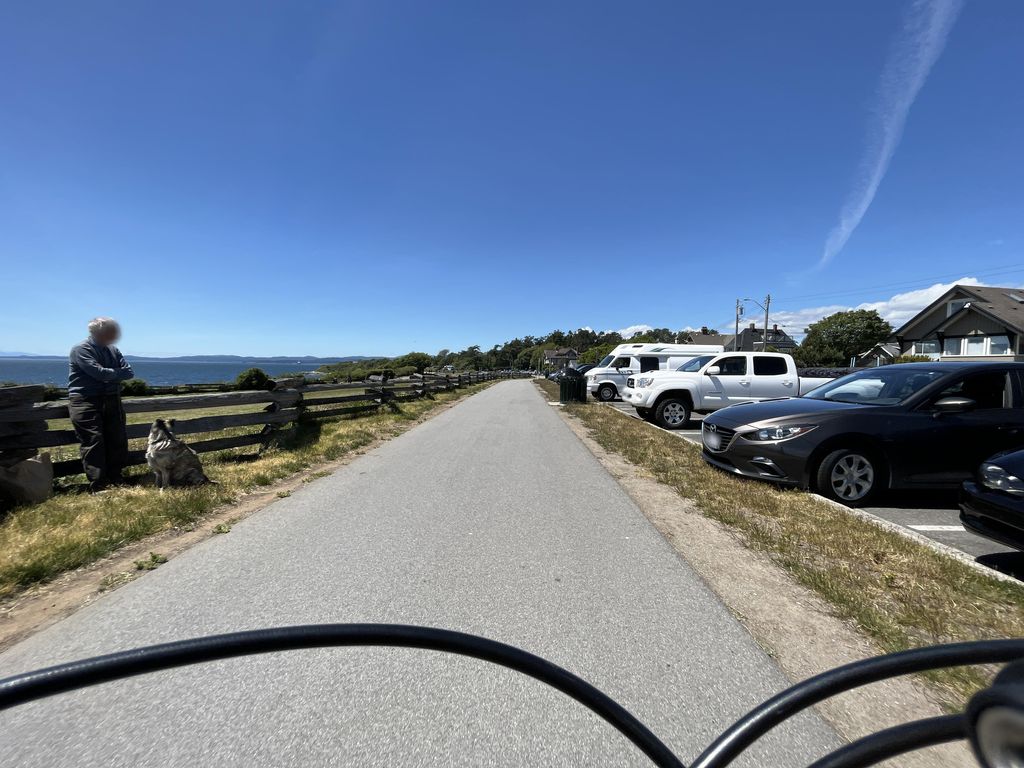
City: victoria